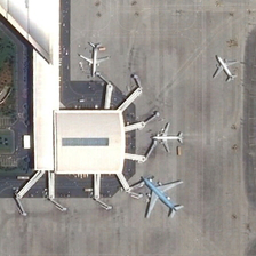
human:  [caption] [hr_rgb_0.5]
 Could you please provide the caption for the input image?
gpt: The blue plane and the white plane sat next to the square light of the yellow building.

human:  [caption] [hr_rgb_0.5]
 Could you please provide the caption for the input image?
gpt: A blue plane and a white plane were sitting next to a square pale yellow building.

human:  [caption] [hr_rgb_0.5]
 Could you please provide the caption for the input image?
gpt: four planes are near a terminal in an airport .

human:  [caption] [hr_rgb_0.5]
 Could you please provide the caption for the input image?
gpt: A blue plane stopped at the airport .

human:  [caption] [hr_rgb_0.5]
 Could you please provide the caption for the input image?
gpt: A blue plane and a white plane were sitting next to a light yellow square building.